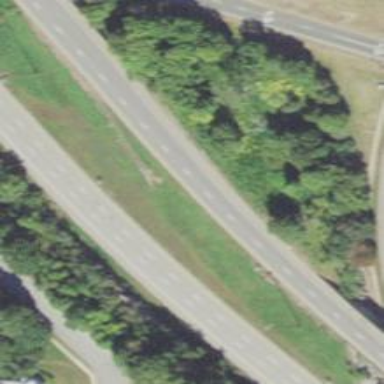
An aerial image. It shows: Expressway with asphalt surface classified as trunk highway.